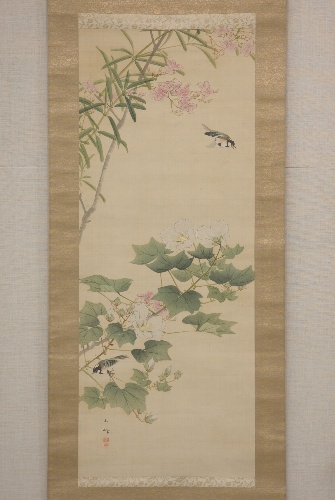
Artist: Hasegawa Gyokuho
Artist bio: Japanese, 1822–1879
Date: 19th century
Object type: Hanging scroll
Classification: Paintings
Medium: Hanging scroll; ink and color on silk
Culture: Japan
Dimensions: Overall: 41 x 16 1/8in. (104.1 x 41cm)
Overall with mounting: 41 x 21 3/4 in. (104.1 x 55.2 cm)
Overall with knobs: 41 x 24 in. (104.1 x 61 cm)
Department: Asian Art
Credit line: The Howard Mansfield Collection, Purchase, Rogers Fund, 1936
Accession year: 1936
Repository: Metropolitan Museum of Art, New York, NY
Tags: Birds|Flowers|Plants